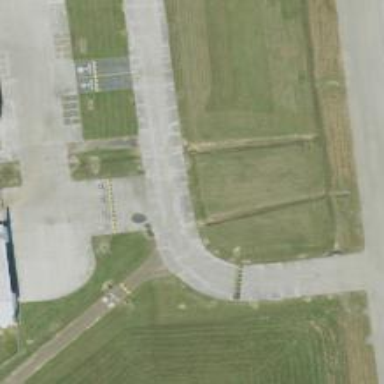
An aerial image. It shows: View of taxiway at the airport.